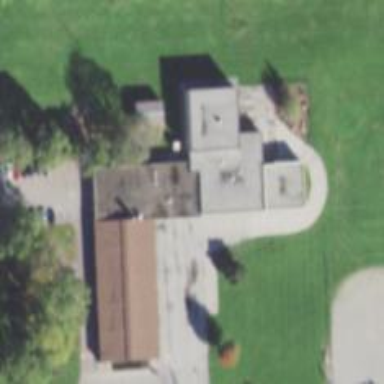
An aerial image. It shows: School.